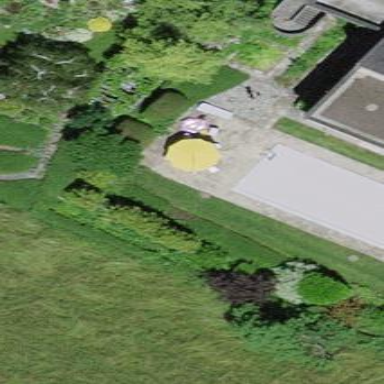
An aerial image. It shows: Swimming pool located in leisure land.